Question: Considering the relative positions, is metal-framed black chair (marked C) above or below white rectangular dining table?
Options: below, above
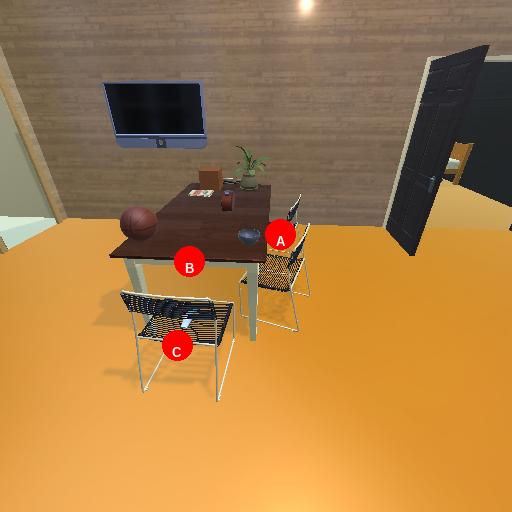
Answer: below